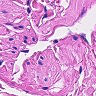
Metastatic tissue present: no